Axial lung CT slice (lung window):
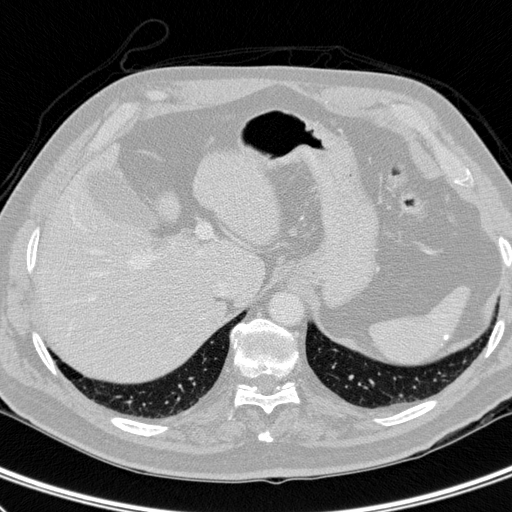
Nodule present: no